Question: I am currently working on an android game using libgdx and would like to add a joystick to its interface. For this I use the built-in touchpad class. Untill now I have used external images for rendering the background and joystick. Now, I would like to dynamically draw the background of the joystick. This would make it possible to make the background of the joystick semi-transparent and to change the color of the background dynamically.
To do this, I implemented the following:
'''
public class Joystick{
private Touchpad touchpad;
private static TouchpadStyle touchpadStyle;
private Skin touchpadSkin;
public Joystick(GameWorld world, GuiComponent gui) {
touchpadSkin = new Skin();
touchpadSkin.add("touchKnob", new Texture("data/touchKnob.png"));
touchpadStyle = new TouchpadStyle();
touchpadStyle.knob = touchpadSkin.getDrawable("touchKnob");;
Pixmap background = new Pixmap(200, 200, Format.RGBA8888);
background.setColor(1, 1, 1, .6f);
background.fillCircle(100, 100, 100);
touchpadStyle.background = new TextureRegionDrawable(new TextureRegion(new Texture(background)));
touchpad = new Touchpad(10, touchpadStyle);
touchpad.setBounds(15, 15, 200, 200);
gui.inputStage.addActor(touchpad);
}
}
'''
As you can see, this code provides a joystick with a semi-transparent background:

However, this background has some inexplicable lines that are not transparent. Does anybody know what causes this? I thought it could have something to do with the format of the pixmap, but after trying with some other formats, there was not much improvement.
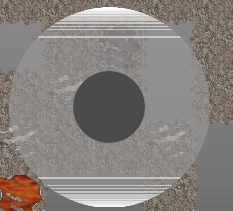
Answer: I finally solved this problem by disabling the blending of the pixmap.
'''
Pixmap.setBlending(Blending.None);
'''